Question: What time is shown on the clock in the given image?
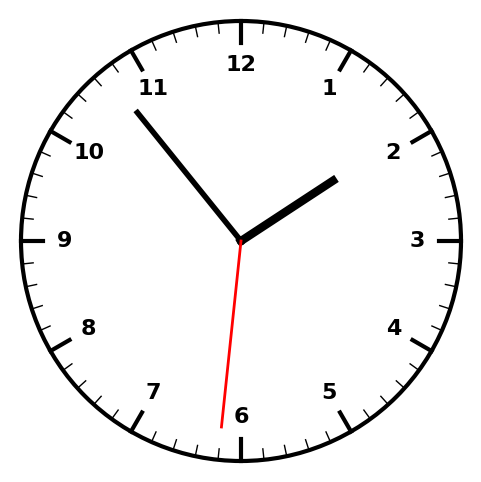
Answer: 01:53:31